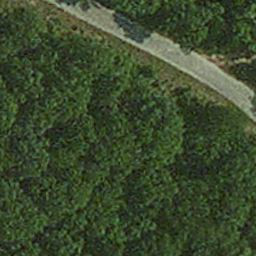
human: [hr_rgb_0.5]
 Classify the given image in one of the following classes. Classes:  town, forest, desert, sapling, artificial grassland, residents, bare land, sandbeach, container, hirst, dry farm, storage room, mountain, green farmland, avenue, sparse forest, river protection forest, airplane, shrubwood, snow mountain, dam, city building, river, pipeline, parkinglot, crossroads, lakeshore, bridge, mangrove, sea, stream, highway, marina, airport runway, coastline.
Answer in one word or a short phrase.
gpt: avenue